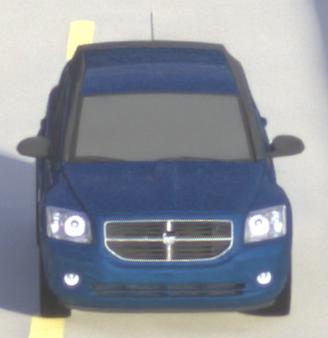
Make: Dodge
Model: Caliber 1.8
Detailed model: Caliber
Model produced from: 2006/06
Model produced until: 2009/03
Doors: 5
Color: blue
Road condition: dry road
Daytime: morning or afternoon
Contrast: medium contrast